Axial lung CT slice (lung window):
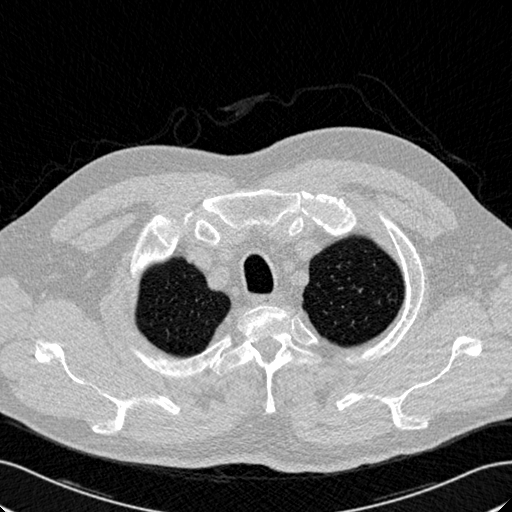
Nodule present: no